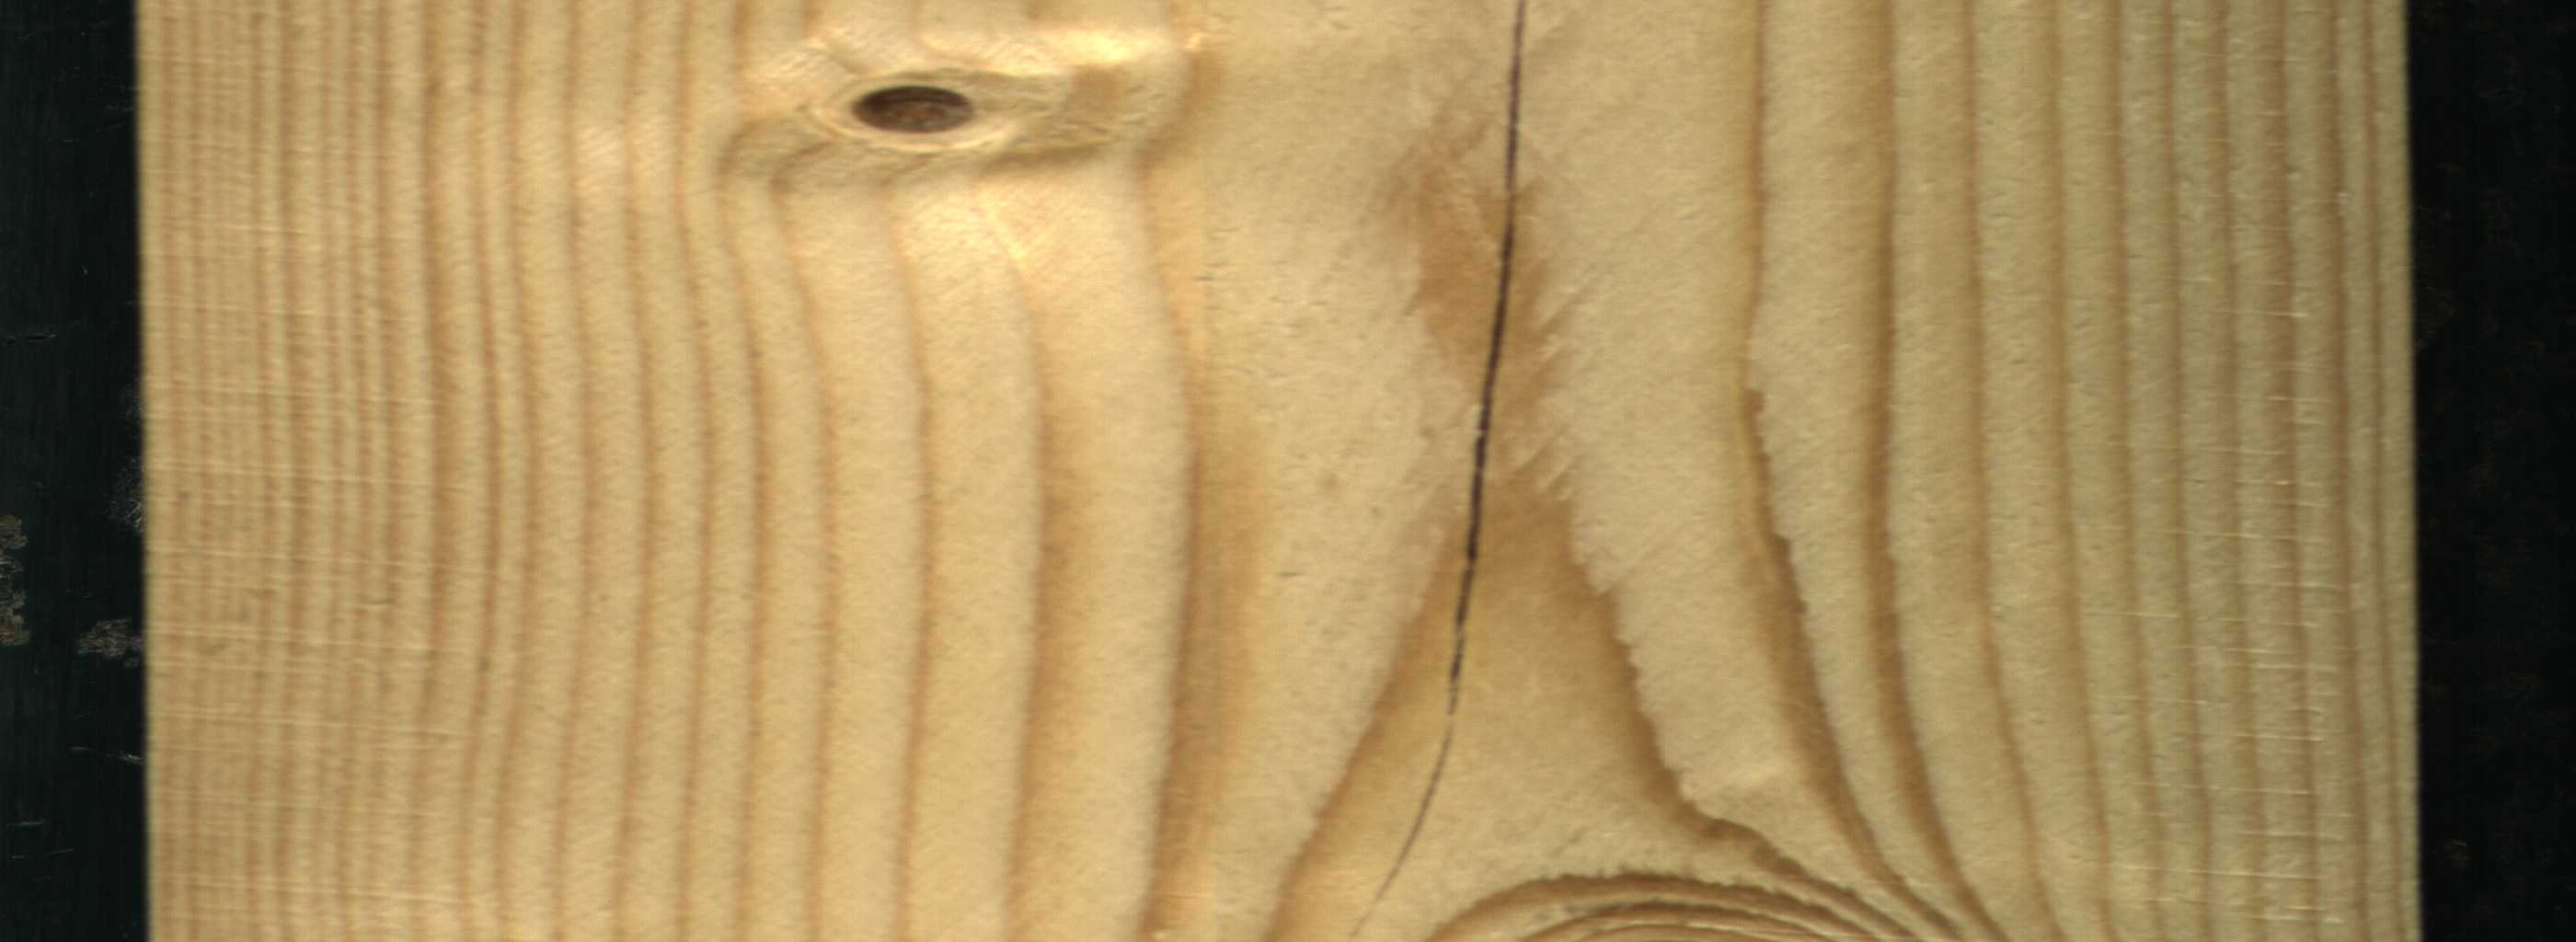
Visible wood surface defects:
Crack
Dead_Knot